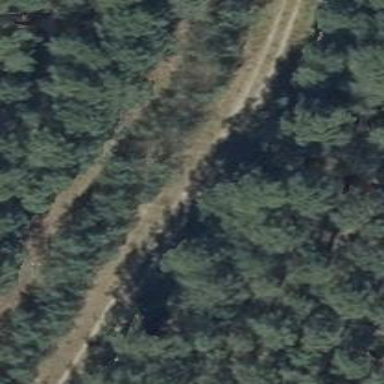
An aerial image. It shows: Track road with grade3 tracktype.